Question: I have a dataset that has a three columns: a year, a minimum value, and a maximum value. I want to plot a line between the min and max value for each year.
This plot shows a geom_point plot with the min and max values from each year but I do not know how to connect the two values with a line since they come from different columns.

Here is the code for the ggplot:
'''
#plot year (y) and max and min points (x)
ggplot(phen2, aes(y=Year)) +
geom_point(aes(x = max, color = "max")) +
geom_point(aes(x = min, color = "min"))
'''
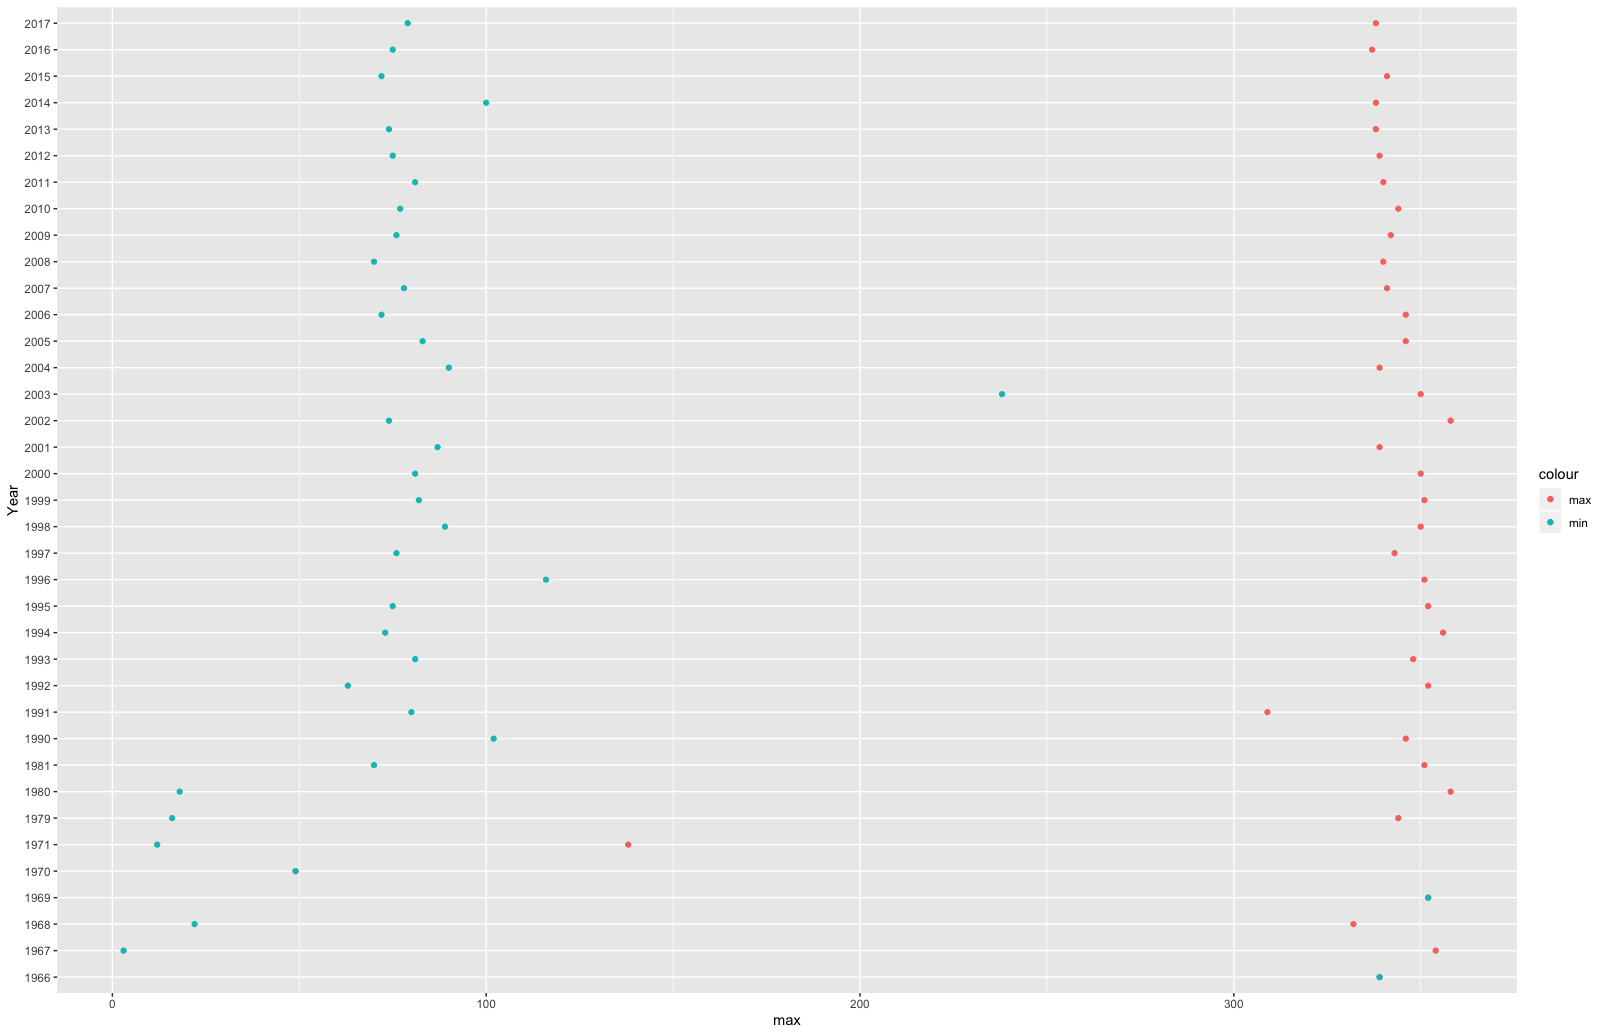
Answer: If you just need to connect the data from one column to the data from another column, you can use 'geom_segment' to specify the beginning and end of each segment:
'''
library(ggplot2)
ggplot(tail(msleep), aes(y = name)) +
geom_segment(aes(x = awake, xend = bodywt, yend = name)) +
geom_point(aes(x = awake, color = "awake")) +
geom_point(aes(x = bodywt, color = "bodywt"))
'''
<URL>
The more typical way to work with ggplot2 is to convert your data into longer format, with each observation in its own row. Longer data often has simpler plotting code with ggplot2, and it often takes care of legends more easily. Reshaping the data can be done with 'dplyr' and 'tidyr', two other of the packages included in 'library(tidyverse)'.
'''
library(dplyr); library(tidyr)
# data prep
tail(msleep) %>%
select(name, awake, bodywt) %>%
pivot_longer(-name, names_to = "stat", values_to = "val") %>%
# slightly simpler plotting & mapping color to source column
ggplot(aes(x = val, y = name)) +
geom_line() +
geom_point(aes(color = stat))
'''
<URL>